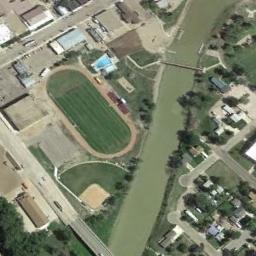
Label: ground_track_field